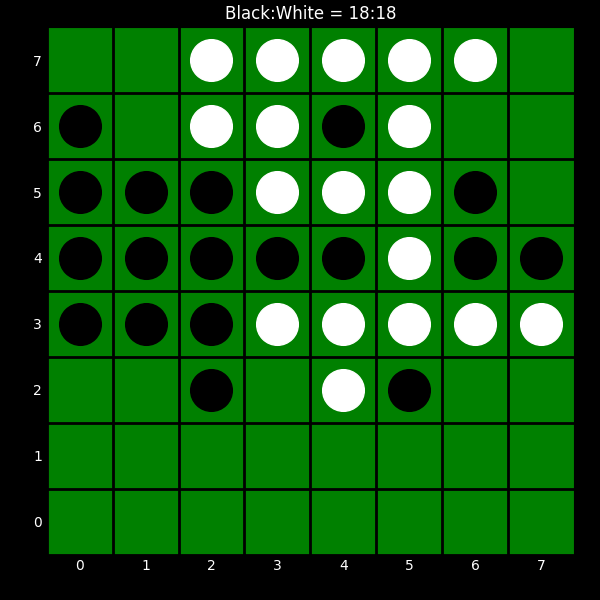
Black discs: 18
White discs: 18